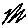
Label: zigzag